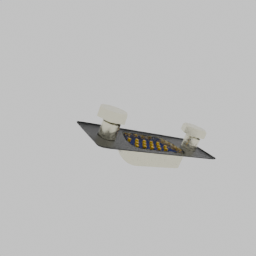
Label: electronics